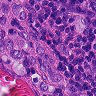
Metastatic tissue present: yes